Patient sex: M
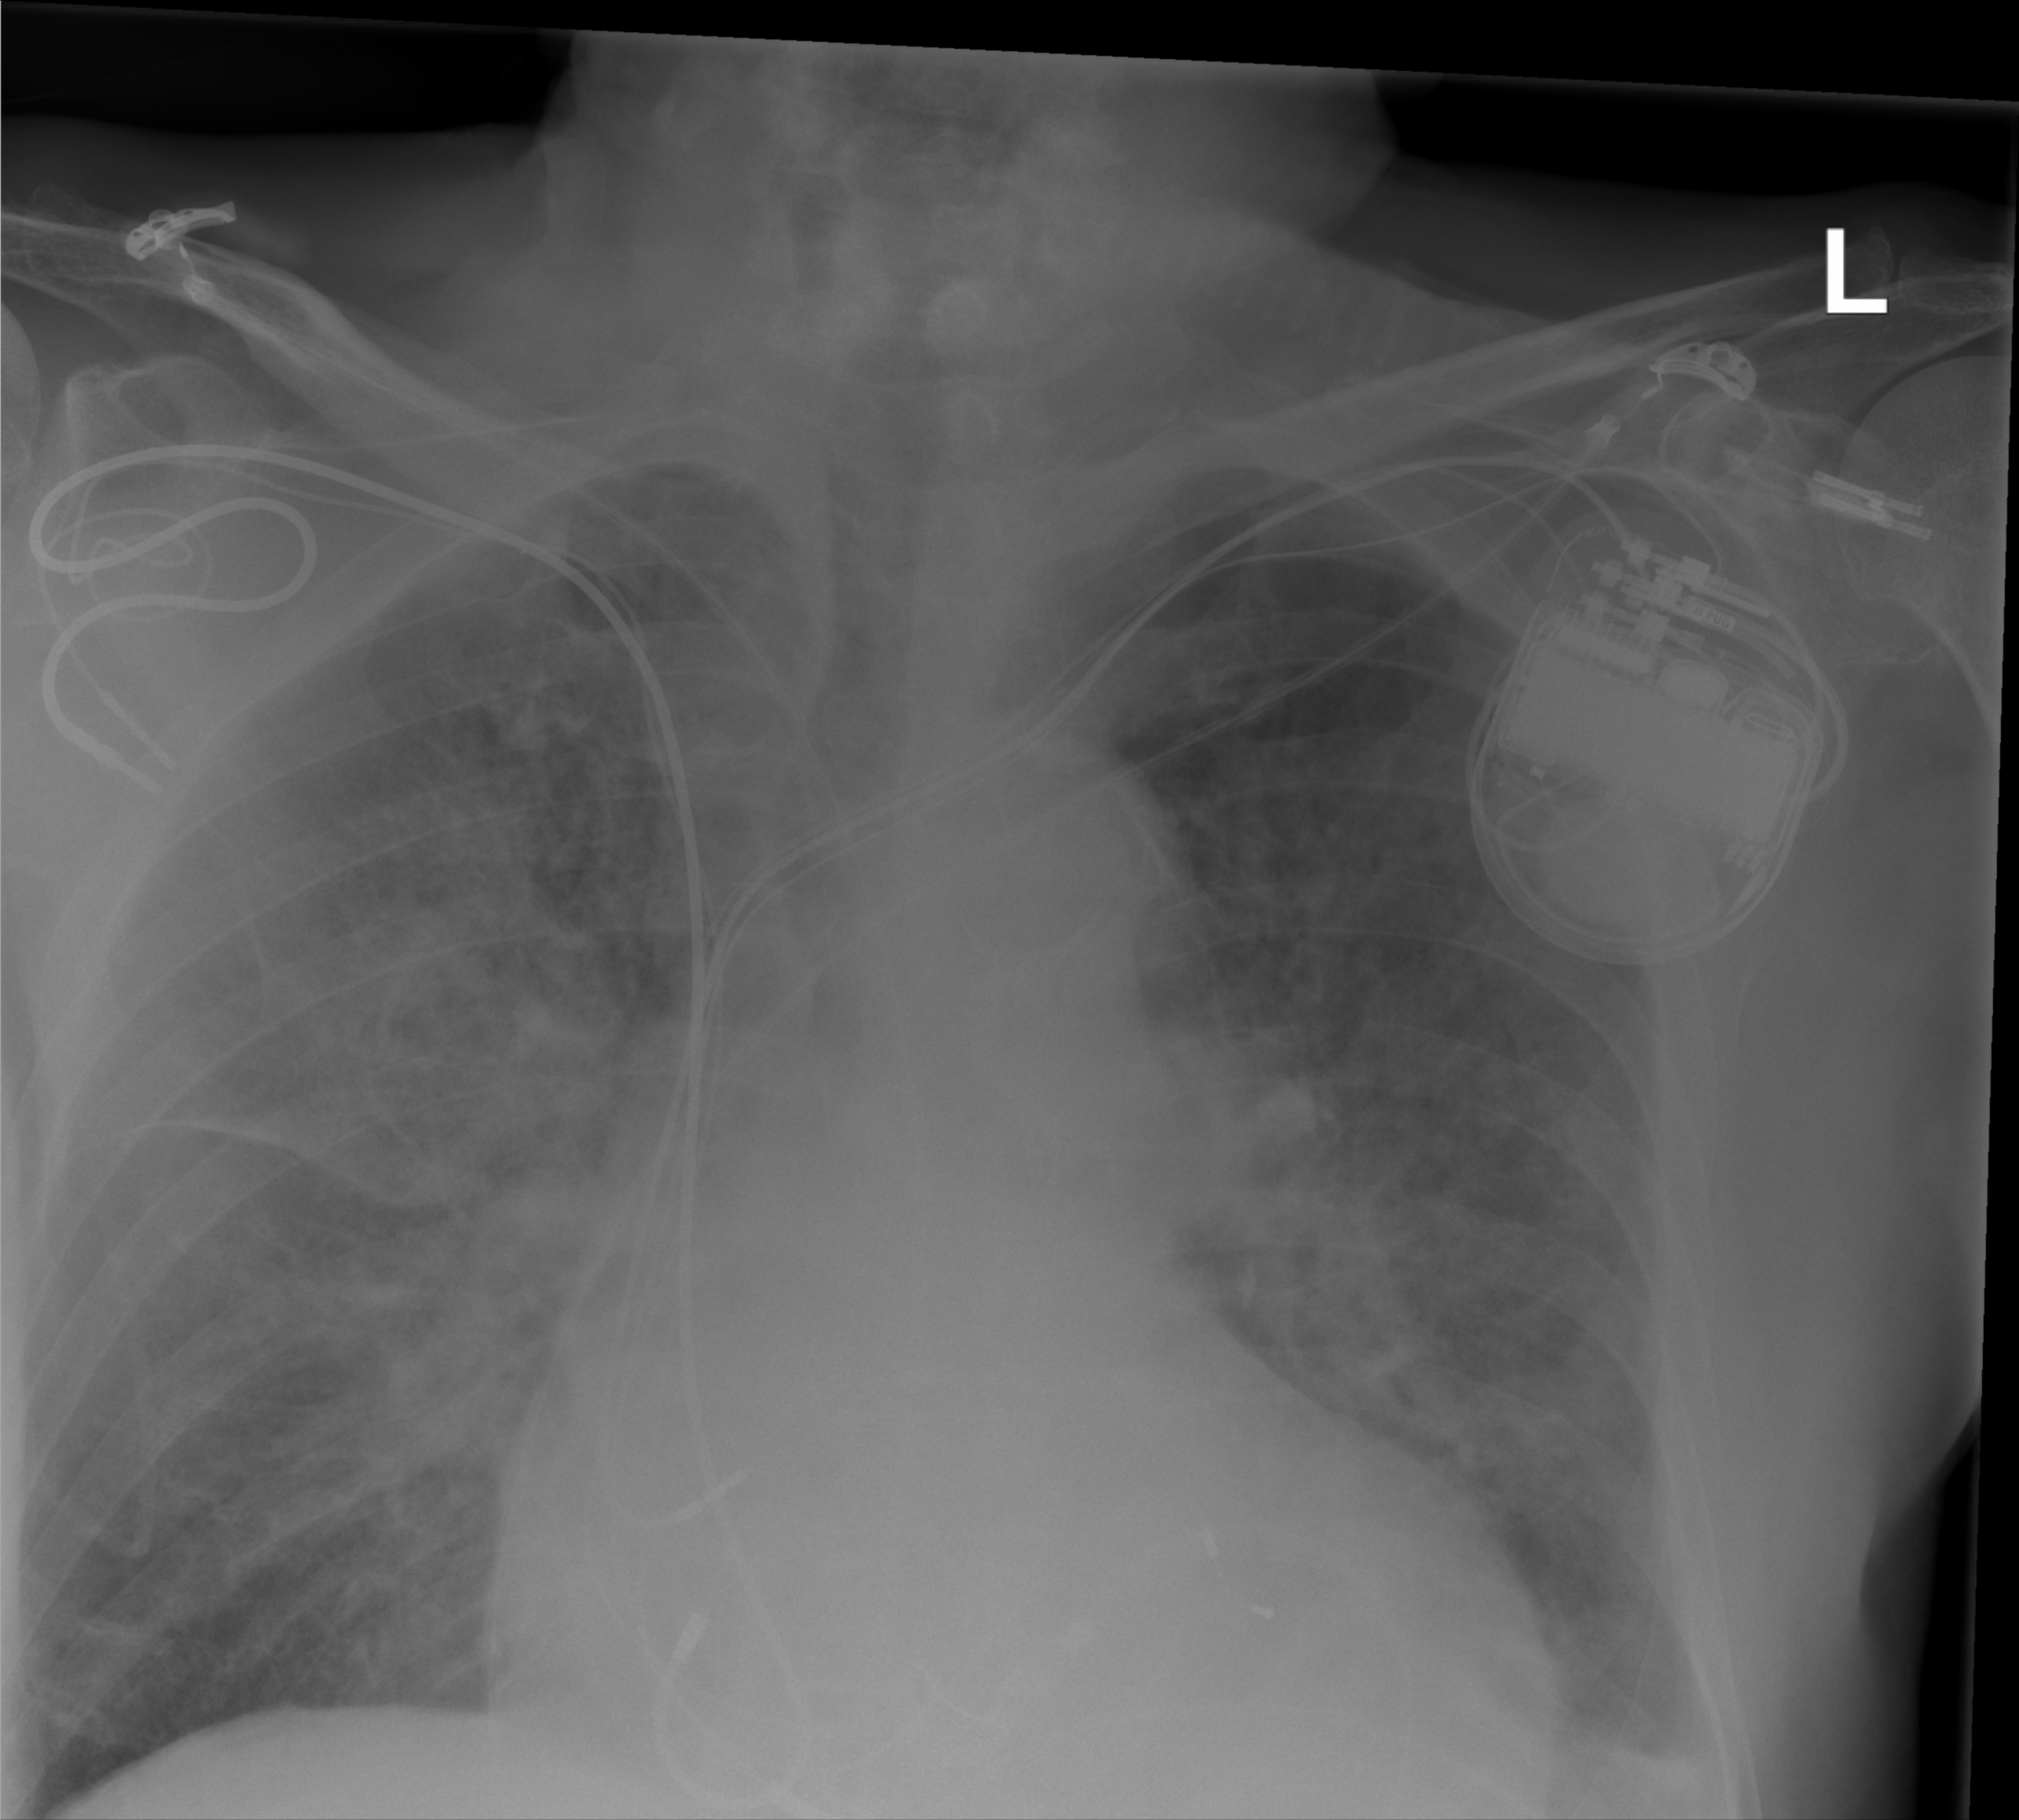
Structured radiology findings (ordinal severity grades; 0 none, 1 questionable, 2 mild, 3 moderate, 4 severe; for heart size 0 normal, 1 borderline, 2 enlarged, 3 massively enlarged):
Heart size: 2
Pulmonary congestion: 3
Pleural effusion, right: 0
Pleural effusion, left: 2
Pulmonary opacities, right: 2
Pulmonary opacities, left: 2
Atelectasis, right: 2
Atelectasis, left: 2